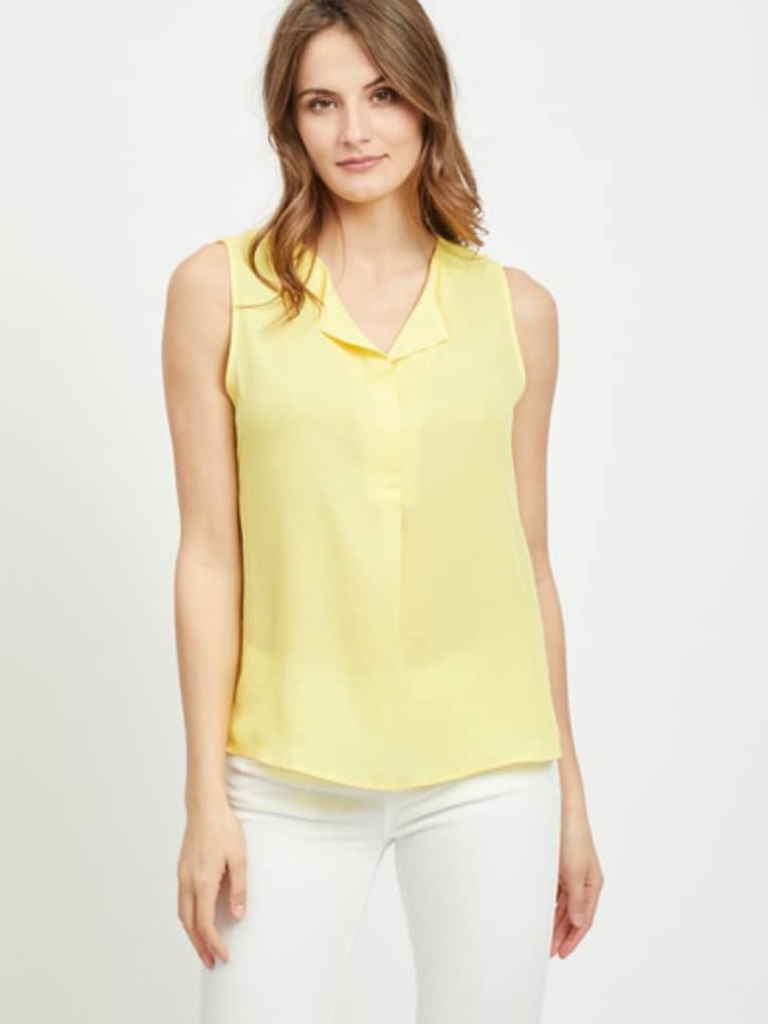
cotton relaxed sleeveless hip length Untucked v-neck top